Одним из основных методов материаловедения в современном мире является рентгеноструктурный анализ. Высокоинтенсивным, когерентным и монохроматичным излучением просвечивают исследуемый объект и анализируют, как изменяется изначальный пучок рентгеновских фотонов. Иногда используют $\textit{спектрометрические методы}$ — изучается изменение интенсивности пучка, прошедшего через вещество, в зависимости от длины волны излучения. Основными же способами исследования атомной структуры являются $\textit{дифракционные методы}$. Они основаны на исследовании дифракционной картины, получаемой в результате упругого рассеяния рентгеновского излучения на атомах образца. Отметим, что при упругом рассеянии длина волны излучения не изменяется. В качестве источника высокоинтенсивного и когерентного рентгеновского излучения в широком спектре длин волн используются $\textit{синхротроны}$ — большие кольцевые накопители заряженных частиц, движущихся со скоростями, близкими к скорости света. Такие частицы называют релятивистскими, поскольку их движение нельзя описывать при помощи законов классической механики Ньютона — нужно использовать законы механики Специальной Теории Относительности (СТО). Принцип работы синхротрона заключается в получении излучения от заряженных частиц на поворотных участках траектории их движения. Изменение направления скорости частиц обеспечивается поворотными магнитами. Траектория частицы (например, электрона) в синхротронном кольце состоит из прямолинейных участков, на которых электронам сообщается дополнительная энергия, и криволинейных участков почти постоянной кривизны, находящихся в сильном магнитном поле поворотных магнитов. На этих криволинейных участках электроны движутся с ускорением, и поэтому они испускают электромагнитное излучение рентгеновского диапазона. Мощный синхротрон работает в Курчатовском институте в Москве. Уравнение движения заряженных частиц в магнитном поле при использовании механики СТО записывается в виде $\frac{d \vec {p}}{dt}=\vec{F_{L}}=q[\vec{v} \times \vec{B}]$, причем импульс частицы $\vec{p}=\frac{m_{0}\vec{v}}{\sqrt{1-v^{2}/c^{2}}}\equiv m\vec{v}$. Здесь $c$ — скорость света в вакууме $(c \approx 3 \cdot 10^8~м/с)$, величина $m_{0}$ называется $\textit{массой покоя}$ частицы, а $m=\frac{m_{0}}{\sqrt{1-v^{2}/c^{2}}}$ — $\textit{импульсной (релятивистской)}$ массой. Энергия релятивистской частицы определяется выражением $E=\frac{m_{0}c^{2}}{\sqrt{1-v^{2}/c^{2}}}=mc^{2}$. Энергию частиц в микромире обычно измеряют в электронвольтах: $1~эВ \approx (1.6 \cdot 10^{-19}~Кл) \cdot (1~В)$. Множитель $\gamma \equiv \frac{1}{\sqrt{1-v^{2}/c^{2}}}$ называют «релятивистский фактор». Если скорость частицы близка к скорости света, то $\gamma \gg 1$.
Определите значение релятивистского фактора для электронов (у которых масса покоя $m_{0} \approx 9 \cdot 10^{-31}~кг$, $\textit{энергия покоя}$ $m_{0} c^{2} \approx 0.5~МэВ$) с энергией $E_{e} = 2.5~ГэВ$. Найдите, на сколько процентов скорость этих электронов меньше $c$. Величина заряда электрона — элементарный заряд $e \approx 1.6 \cdot 10^{-19}~Кл$. Ответы дайте в виде формул и числовых значений.
Определите радиус кривизны траектории электронов в поле поворотного магнита синхротронного кольца, зная, что энергия электронов в кольце поддерживается на уровне $E_{e} = 2.5~ГэВ$, а индукция магнитного поля, создаваемого поворотным магнитом, равна по модулю $B = 1.7~Тл$. Электроны движутся в плоскости, перпендикулярной линиям индукции магнитного поля. Ответ дайте в виде формулы и числового значения. Движущаяся с ускорением заряженная частица испускает электромагнитное излучение. Важной особенностью синхротронного излучения (т.е. излучения релятивистских частиц с $gamma \gg 1$, движущихся по криволинейной траектории) является его «прожекторный» характер: практически вся энергия излучается «вперед» по ходу движения в пределах конуса с половиной угла раствора $\varphi \approx \frac{1}{\gamma}$ (см. рисунок ниже).
Пусть «наблюдатель» $O$ находится в плоскости круговой орбиты и имеет пренебрежимо малые размеры. В этом случае он регистрирует всплески излучения, соответствующие интервалам времени, в течение которых он находится внутри «прожекторного» конуса движущейся по орбите частицы. Найдите длину $\Delta l$ участка орбиты, при прохождении которого электрон продуцирует излучение, попадающее к наблюдателю. Энергия электрона и индукция магнитного поля соответствуют п. $2$. Ответ дайте в виде формулы.
Найдите длительность $T_{sr}$ «всплеска» излучения, регистрируемого наблюдателем. При этом необходимо учесть, что из-за движения электрона времена движения «начала» и «конца» «всплеска» до наблюдателя отличаются друг от друга. Ответ дайте в виде формулы и числового значения. Таким образом, излучение релятивистской частицы, движущейся по участку круговой траектории, наблюдается в виде яркой короткой вспышки некоторой длительности. Спектр излучения (набор излучаемых частот и длин волн) такой вспышки оказывается очень широким: ширина частотного диапазона соответствует «характеристической» (или «синхротронной») частоте $\omega_{sr} \approx \frac{2 \pi}{T_{sr}}$. Получение излучения в широком диапазоне длин волн создает замечательные возможности для использования синхротронного излучения в рентгенографии. Важной величиной для практических приложений является характеристическая длина волны излучения используемой установки.
Определите характеристическую длину волны излучения установки с характеристиками из п. $2.$ Ответ дайте в виде формулы и числового значения. Для определения структуры кристаллических материалов основным методом является $\textit{рентгеновская дифракция}$. Излучение дифрагирует (упруго рассеивается) на атомах вещества. Для рентгеновского излучения кристалл служит аналогом $\textit{дифракционной решетки}$, так как длина волны излучения по порядку величины совпадает с межплоскостными расстояниями в кристалле. Поэтому, когда излучение падает на кристалл под некоторым углом, отраженное излучение регистрируется не только в направлении, определяемом законами геометрической оптики, но и под углами, для которых волны, отраженные от соседних плоскостей решетки, имеют разность хода, равную целому числу длин волны излучения. При выполнении этого условия сложение таких волн в удаленном детекторе приводит к взаимному усилению, в соответствующем направлении мы наблюдаем существенное увеличение интенсивности излучения ($\textit{дифракционные максимумы}$).
Исходя из условия образования максимумов, выведите условие наблюдения дифракционных максимумов рентгеновского излучения, отражаемого от кристалла, решетка которого состоит из одного семейства параллельных плоскостей. Излучение падает под углом $\theta$ к плоскостям, расстояние между соседними плоскостями равно $d$ (см. рисунок ниже). Ответ дайте в виде формулы.  В реальной кристаллической структуре можно выделить не одно, а несколько семейств периодически расположенных параллельных плоскостей. Задать положение такого семейства плоскостей можно с помощью вектора, перпендикулярного этим плоскостям, а направления дифракционных максимумов, соответствующие условию из вопроса $6$, — углом дифракции $2\theta$ (это угол между падающим и дифрагированным пучками). В дальнейшем наблюдаемый максимум заданного порядка для одного из возможных семейств параллельных областей будем называть «рефлексом». Так как все атомные плоскости обязательно проходят через узлы кристаллической решетки, то координаты вектора, перпендикулярного семейству плоскостей, в системе координат, оси которой направлены вдоль ребер кристаллической решетки, а единицы измерения соответствуют периоду решетки, выражаются целыми числами $\vec{K}=(h, k, l)$. Таким образом, рефлекс можно задать набором трех целых чисел $(hkl)$. Очень интересным объектом для современного материаловедения являются сверхпроводники. Один из самых распространенных и широко используемых низкотемпературных сверхпроводников — станнит триниобия $Nb_{3}Sn$. Этот сверхпроводник, например, используется в электрических цепях Большого Адронного Коллайдера. Элементарной ячейкой этой структуры (то есть такой, что трансляцией ячейки на период решетки можно построить структуру всего кристалла) является куб с ребром $L = 5.29~\mathring{A}$ ($1~\mathring{A} = 10^{-8}~см$).
Найдите угол дифракции (угол между падающим и дифрагированным пучком), под которым образуется рефлекс (110) для первого порядка дифракции, пользуясь рассчитанным ранее характеристическим значением длины волны. Ответ дайте в виде формулы и числового значения.  Если ввести декартову систему координат, оси которой соотнесены с ребрами кристаллической структуры, то координаты позиций атомов $Sn$ в структуре (в единицах $d$) будут следующими: (0; 0; 0), (0,5; 0,5; 0,5), а координаты позиций атомов $Nb$: (0,25; 0; 0,5), (0,75; 0; 0,5), (0,5; 0,25; 0), (0,5; 0,75; 0), (0; 0,5; 0,25), (0; 0,5; 0,75) – см. рисунок выше. На рисунке атомные позиции в элементарной ячейке занумерованы от $1$ до $8$ — в той последовательности, в которой они перечислены в тексте. Картина рассеяния рентгеновских лучей определяется распределением электронов в решетке кристалла (электроны значительно легче ядер, и сильнее реагируют на электромагнитное поле падающей волны), то есть расположением атомов различных элементов. Способность изолированного атома определенного химического элемента $A$ рассеивать излучение характеризуется величиной $f(A)$, называемой $\textit{атомным фактором рассеяния}$. Эта величина характеризует отличие рассеяния волны на электронной оболочке данного атома от рассеяния на свободных несвязанных электронах. Эта величина является комплексной (то есть $f=\alpha+i \beta$, где $i \equiv \sqrt{-1}$ — мнимая единица), и квадрат ее модуля $|f|^{2}=\alpha^{2}+\beta^{2}$ определяет интенсивность рассеянного излучения для изолированного атома. Интенсивность наблюдаемого дифракционного пика для кристаллической структуры вычисляется как квадрат модуля $\textit{структурного фактора рефлекса}$ $I \approx |F|^{2}$, который, в свою очередь, вычисляется по формуле: $$ F=\sum^{}_{n} {a_n} (A) \cdot f(A) \cdot e^{2\pi i (hx+ky+lz)}, $$ где суммирование проводится по всем позициям атомов в элементарной ячейке кристалла. Здесь $(x, y, z)$ — координаты атома, который находится в $n$-ой позиции; $f(A)$ — атомный фактор рассеяния элемента $А$, атом которого находится в $n$-ой позиции; $a_n (A)$ — $\textit{заселенность}$ позиции определенным элементом. Заселенность позиции — это среднее (по всей структуре) количество атомов данного элемента на этой позиции. В идеальных условиях (то есть когда все атомы в структуре находятся в точности на своих позициях) на каждой из позиций находится ровно один атом нужного элемента, и нет атомов «ненужных» элементов, то есть все заселенности равны $1$ или $0$. Например, в описанной выше структуре $Nb_{3}Sn$ для $1$-й позиции: $a_{1}(Sn)=1$, а $a_{1}(Nb)=0$. Однако в реальных структурах возможно образование дефектов, искажающих эту картину, и тогда заселенности могут принимать другое значение. Одним из самых распространенных типов таких дефектов, является так называемое $\textit{антиузельное разупорядочение}$, когда атомы меняются позициями. Например, если в части ячеек атомы $Sn$ с позиции $1$ перейдут на позицию $3$, а атомы $Nb$ в этих ячейках — с позиции $3$ на позицию $1$, то $a_{1}(Sn)$ станет меньше $1$, а $a_{1}(Nb)$ станет отлична от нуля. При этом суммарная заселенность любой позиции остается равна $1$, т.е. все атомы, покинувшие свою позицию, переходят на позицию другого элемента и наоборот.
Пусть в исследуемой структуре из-за антиузельного разупорядочения заселенность позиций $Nb$ атомами $Sn$ стала равна $\delta$, то есть $$ $$ $$ a_{3}(Sn)=a_{4}(Sn)=a_{5}(Sn)=a_{6}(Sn)=a_{7}(Sn)=a_{8}(Sn)=\delta. $$ Найдите все остальные заселенности $a_{n}(A)$ в структуре. Для позиций с $n = 1$ и $n = 2$ заселенности атомами любого элемента одинаковы, как и для позиций с $n = 3$, … , $8$. Ответы выразите через $\delta$.
Считая $f(Nb) \equiv f_{I}$ и $f(Sn) \equiv f_{II}$ известными, вычислите структурный фактор рефлекса (110), используя заселенности, найденные в п. $8$. Ответы дайте в виде формул. $\textit{Указание}$: в соответствии с формулой Эйлера экспонента с мнимым показателем вычисляется как $e^{i \varphi}=\cos \varphi+i \cdot \sin \varphi$.
Найдите условие погашения (обращения интенсивности в ноль) рефлекса (110) для той же структуры. Ответ дайте в виде числового значения $\delta$.
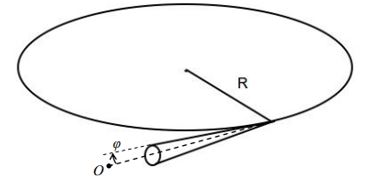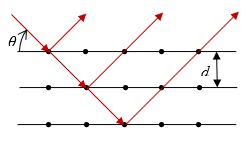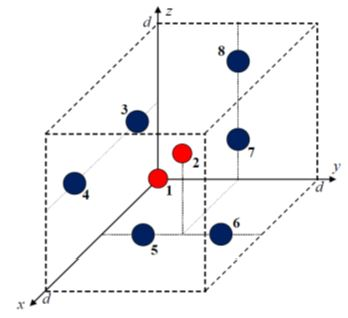
Определите значение релятивистского фактора для электронов (у которых масса покоя $m_{0} \approx 9 \cdot 10^{-31}~кг$, $\textit{энергия покоя}$ $m_{0} c^{2} \approx 0.5~МэВ$) с энергией $E_{e} = 2.5~ГэВ$. Найдите, на сколько процентов скорость этих электронов меньше $c$. Величина заряда электрона — элементарный заряд $e \approx 1.6 \cdot 10^{-19}~Кл$. Ответы дайте в виде формул и числовых значений.

Определите радиус кривизны траектории электронов в поле поворотного магнита синхротронного кольца, зная, что энергия электронов в кольце поддерживается на уровне $E_{e} = 2.5~ГэВ$, а индукция магнитного поля, создаваемого поворотным магнитом, равна по модулю $B = 1.7~Тл$. Электроны движутся в плоскости, перпендикулярной линиям индукции магнитного поля. Ответ дайте в виде формулы и числового значения.

Пусть «наблюдатель» $O$ находится в плоскости круговой орбиты и имеет пренебрежимо малые размеры. В этом случае он регистрирует всплески излучения, соответствующие интервалам времени, в течение которых он находится внутри «прожекторного» конуса движущейся по орбите частицы. Найдите длину $\Delta l$ участка орбиты, при прохождении которого электрон продуцирует излучение, попадающее к наблюдателю. Энергия электрона и индукция магнитного поля соответствуют п. $2$. Ответ дайте в виде формулы.

Найдите длительность $T_{sr}$ «всплеска» излучения, регистрируемого наблюдателем. При этом необходимо учесть, что из-за движения электрона времена движения «начала» и «конца» «всплеска» до наблюдателя отличаются друг от друга. Ответ дайте в виде формулы и числового значения.

Определите характеристическую длину волны излучения установки с характеристиками из п. $2.$ Ответ дайте в виде формулы и числового значения.

Исходя из условия образования максимумов, выведите условие наблюдения дифракционных максимумов рентгеновского излучения, отражаемого от кристалла, решетка которого состоит из одного семейства параллельных плоскостей. Излучение падает под углом $\theta$ к плоскостям, расстояние между соседними плоскостями равно $d$ (см. рисунок ниже). Ответ дайте в виде формулы.

Найдите угол дифракции (угол между падающим и дифрагированным пучком), под которым образуется рефлекс (110) для первого порядка дифракции, пользуясь рассчитанным ранее характеристическим значением длины волны. Ответ дайте в виде формулы и числового значения.

Пусть в исследуемой структуре из-за антиузельного разупорядочения заселенность позиций $Nb$ атомами $Sn$ стала равна $\delta$, то есть  $$  a_{3}(Sn)=a_{4}(Sn)=a_{5}(Sn)=a_{6}(Sn)=a_{7}(Sn)=a_{8}(Sn)=\delta.  $$  Найдите все остальные заселенности $a_{n}(A)$ в структуре. Для позиций с $n = 1$ и $n = 2$ заселенности атомами любого элемента одинаковы, как и для позиций с $n = 3$, … , $8$. Ответы выразите через $\delta$.

Считая $f(Nb) \equiv f_{I}$ и $f(Sn) \equiv f_{II}$ известными, вычислите структурный фактор рефлекса (110), используя заселенности, найденные в п. $8$. Ответы дайте в виде формул.  $\textit{Указание}$: в соответствии с формулой Эйлера экспонента с мнимым показателем вычисляется как $e^{i \varphi}=\cos \varphi+i \cdot \sin \varphi$.

Найдите условие погашения (обращения интенсивности в ноль) рефлекса (110) для той же структуры. Ответ дайте в виде числового значения $\delta$.
Темы:
T, Мегаполисы